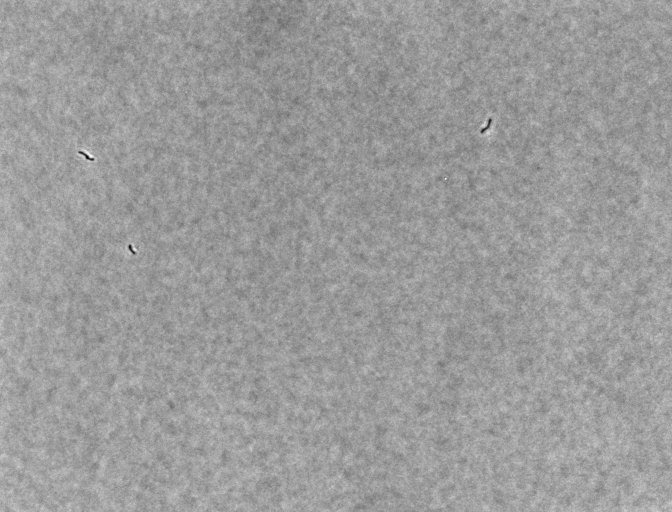
Phase contrast microscopy, 20x objective, 5 h incubation